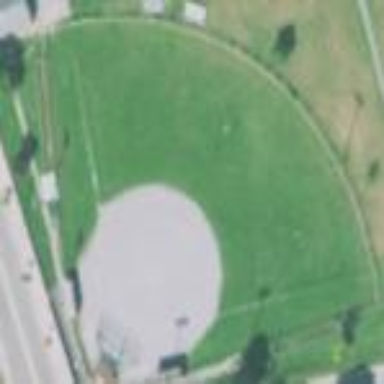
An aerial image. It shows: Baseball pitch for leisure and sports activities.